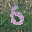
Label: 6